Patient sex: F
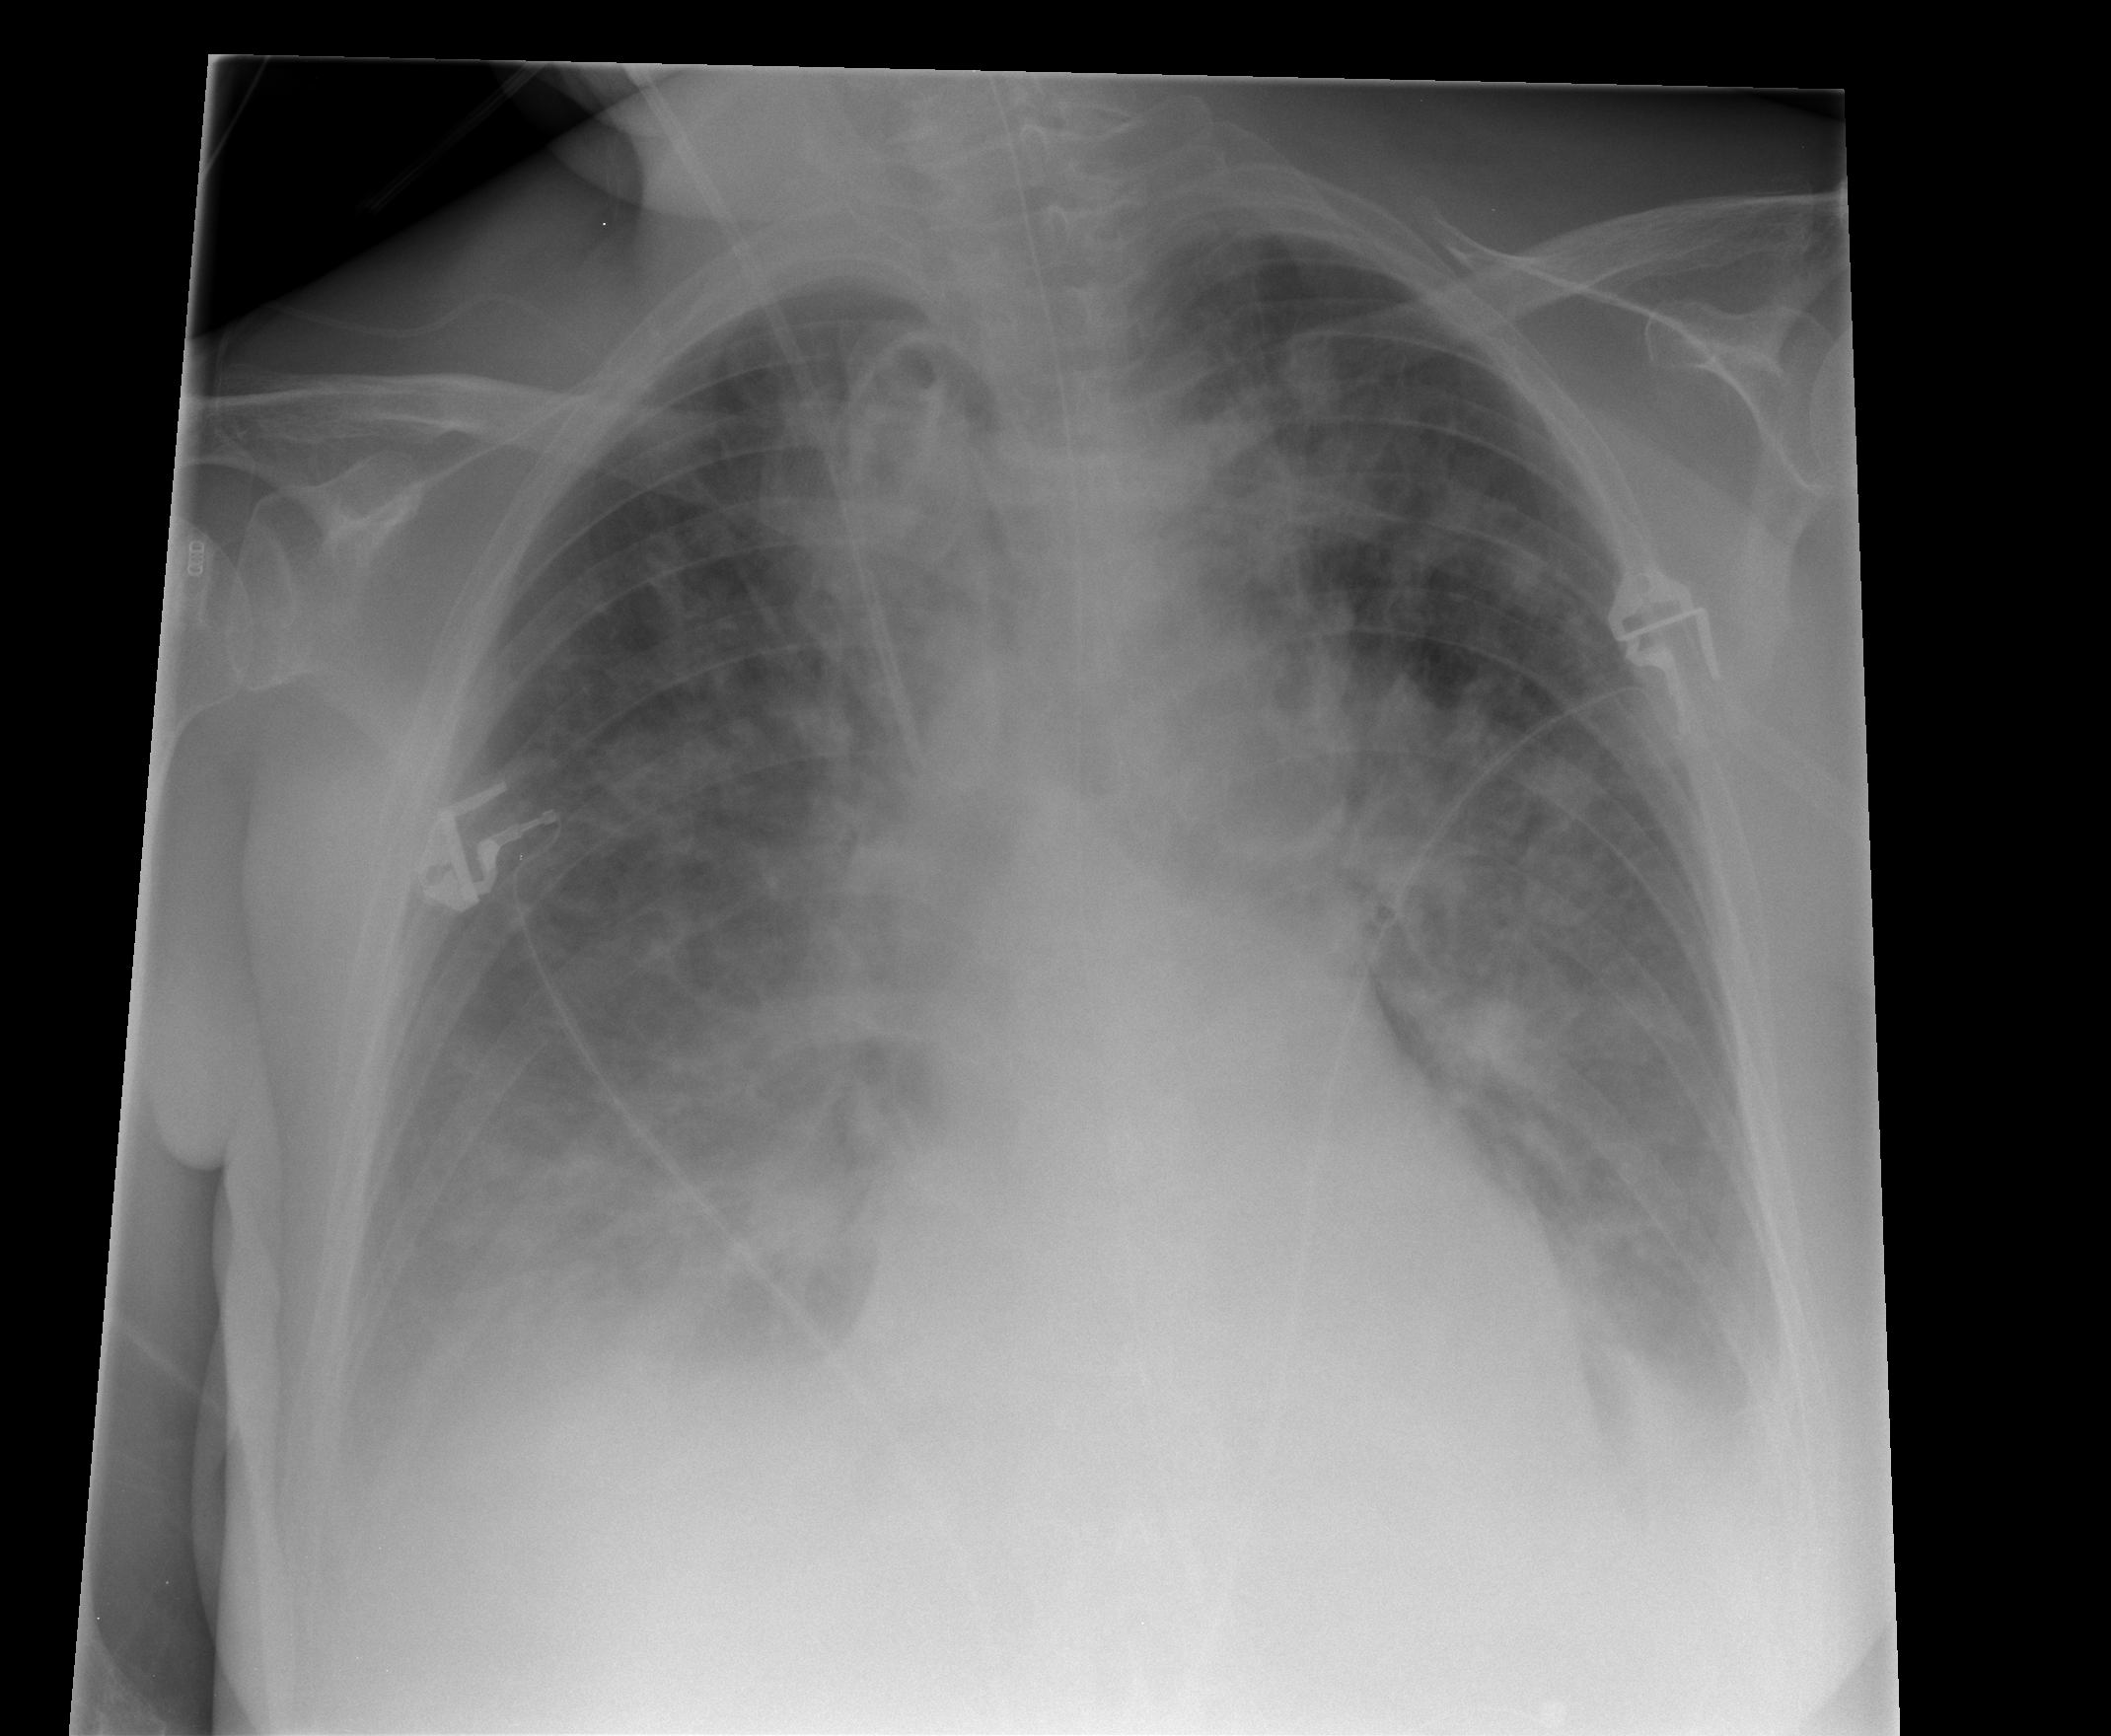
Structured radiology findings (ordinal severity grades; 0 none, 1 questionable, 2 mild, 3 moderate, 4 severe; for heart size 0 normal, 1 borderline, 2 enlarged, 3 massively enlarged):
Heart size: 0
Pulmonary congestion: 0
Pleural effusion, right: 2
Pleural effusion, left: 2
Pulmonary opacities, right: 3
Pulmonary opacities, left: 3
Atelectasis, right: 3
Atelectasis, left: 2